Question: An image in media_root does not get displayed.

My code is located at <URL>
Can you please help me to work out why the image does not get displayed?
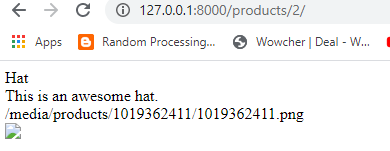
Answer: I replaced
'''
re_path(r'products/(?P<pk>\d+)/', ProductDetailView.as_view()),
re_path(r'products-fbv/(?P<pk>\d+)/', product_detail_view),
'''
with
'''
path("products/<int:pk>/", ProductDetailView.as_view()),
path("products-fbv/<int:pk>/", product_detail_view),
'''
in urls.py file and it works now.